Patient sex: M
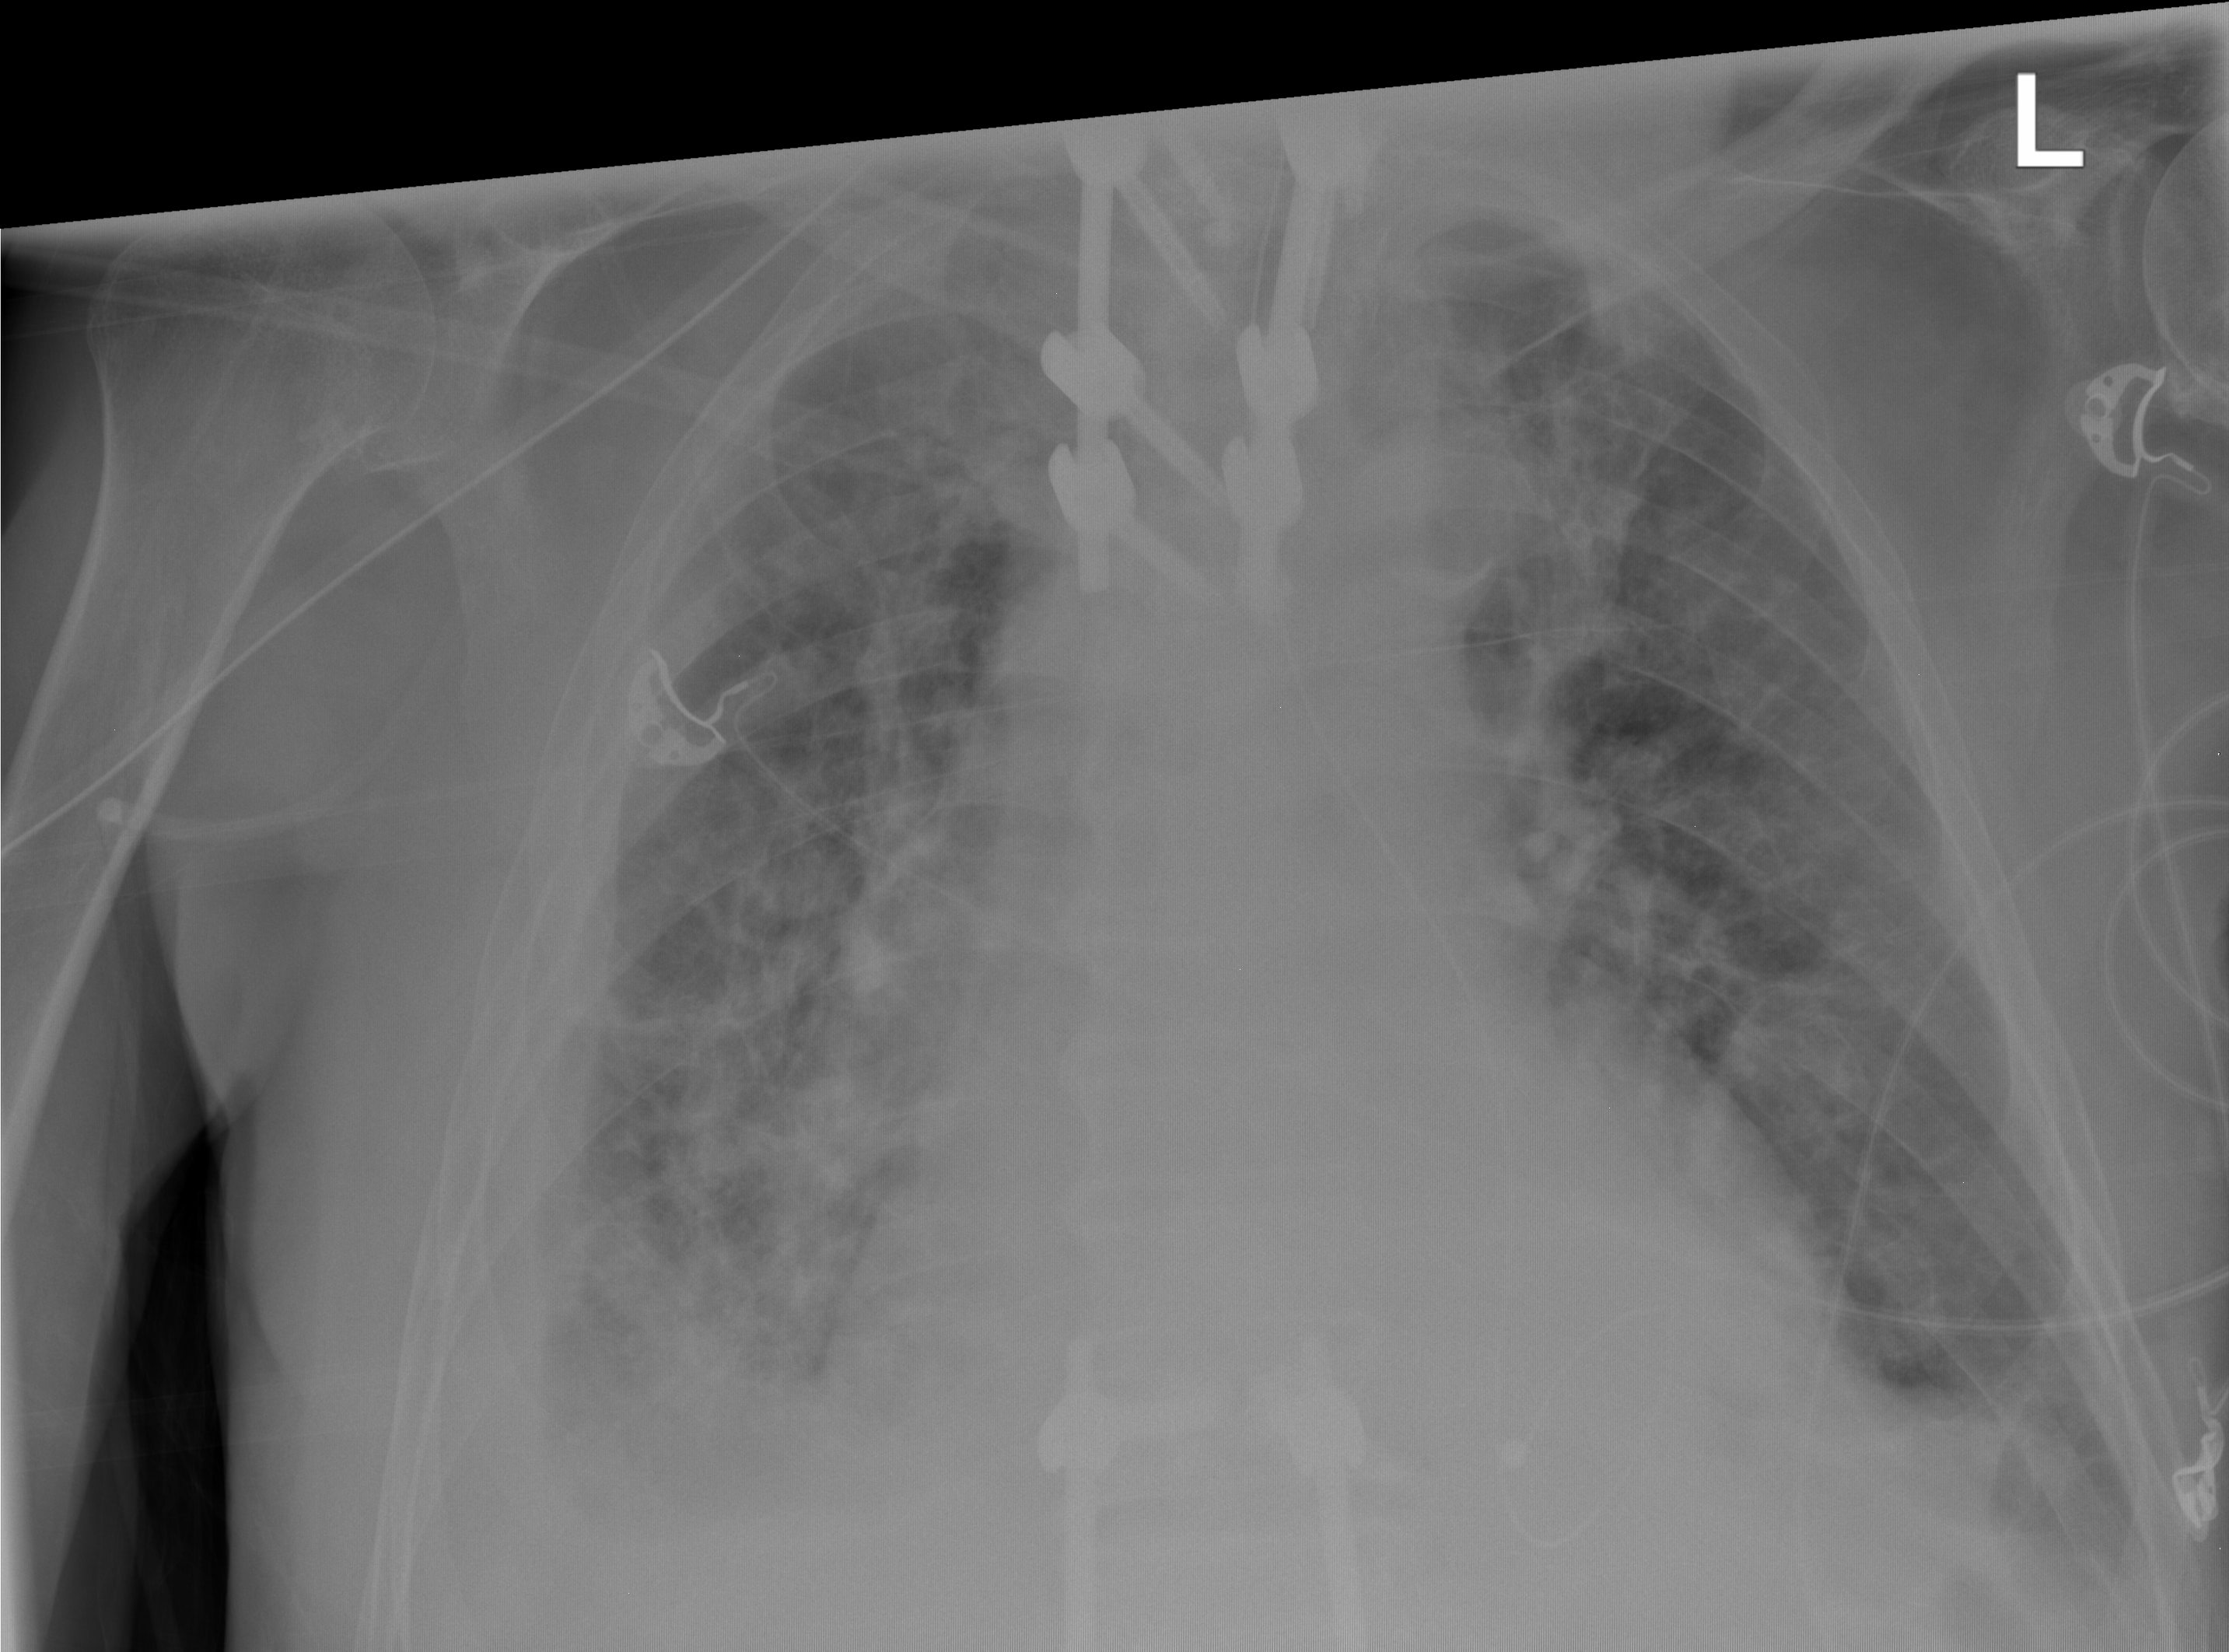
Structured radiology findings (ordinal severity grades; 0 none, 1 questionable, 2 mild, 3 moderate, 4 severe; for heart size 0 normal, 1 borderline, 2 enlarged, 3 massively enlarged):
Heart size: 1
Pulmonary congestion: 0
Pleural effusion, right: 2
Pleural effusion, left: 2
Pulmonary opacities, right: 2
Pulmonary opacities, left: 2
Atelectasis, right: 2
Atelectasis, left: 2